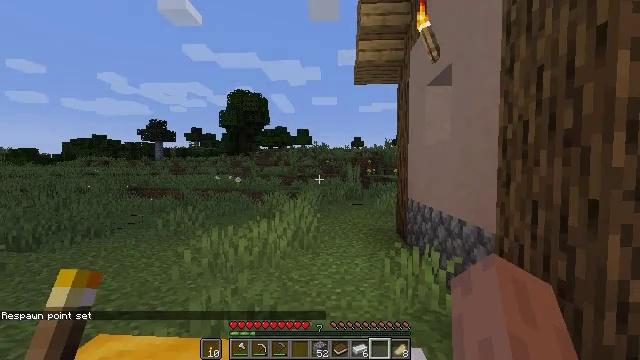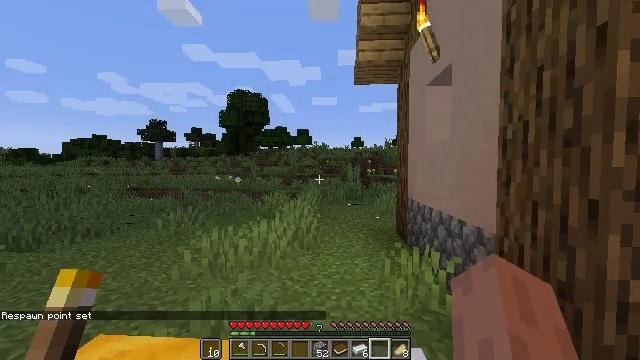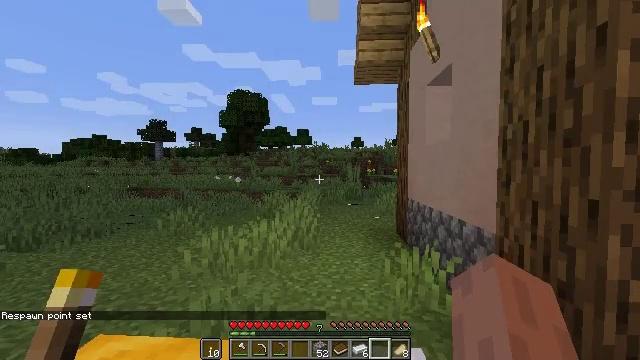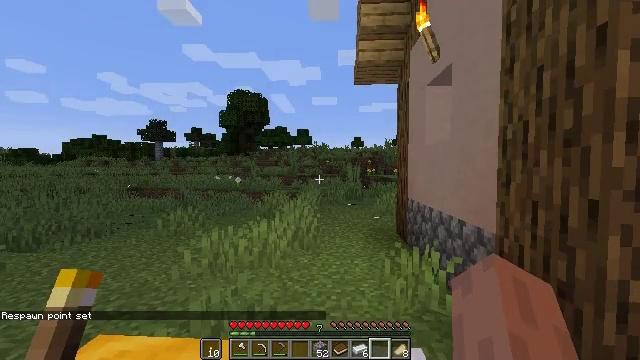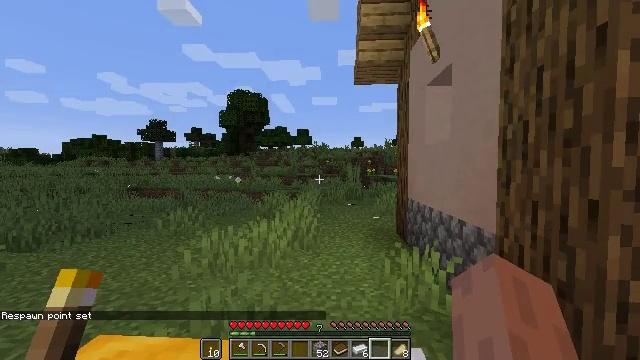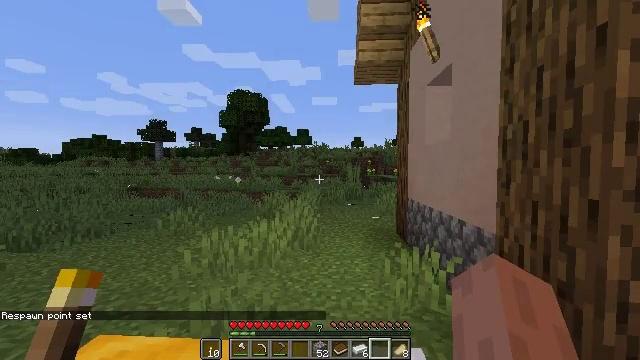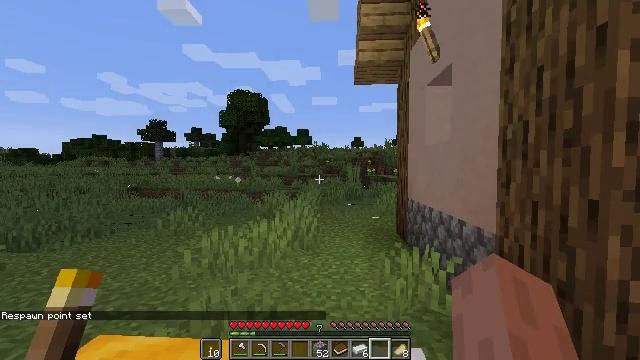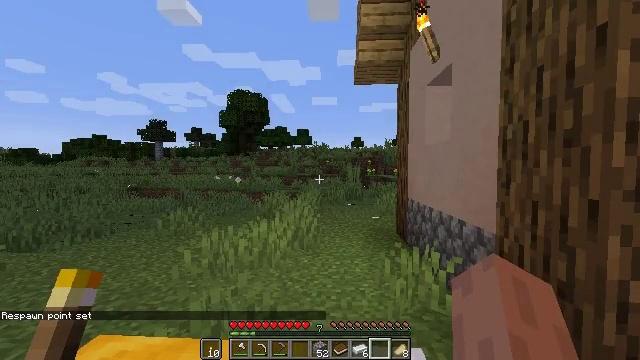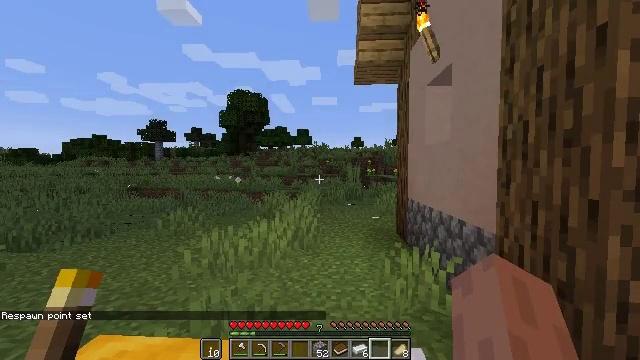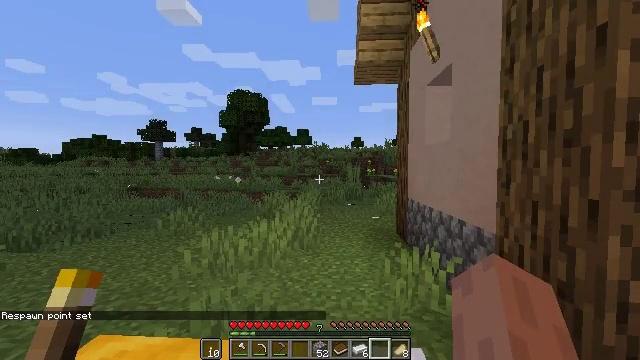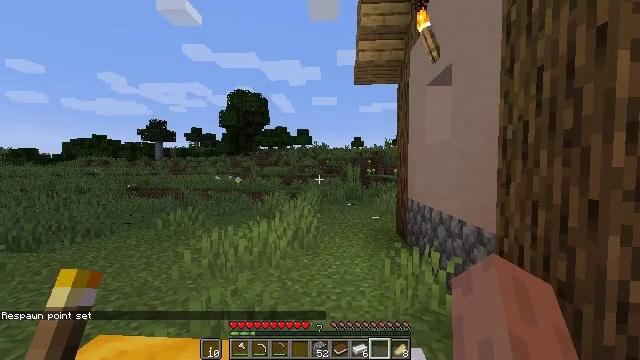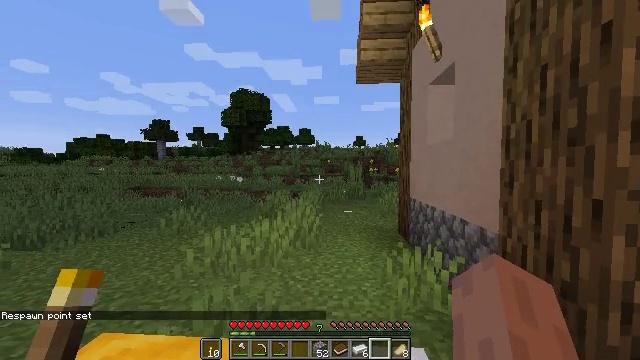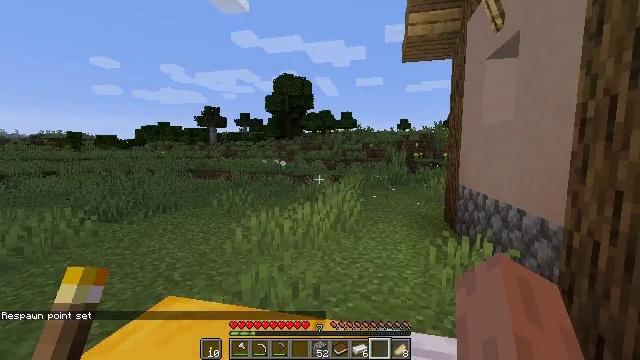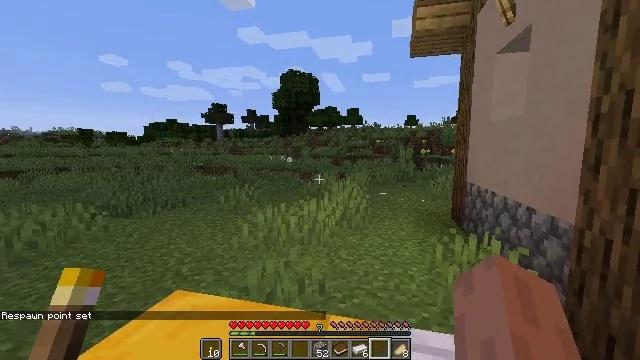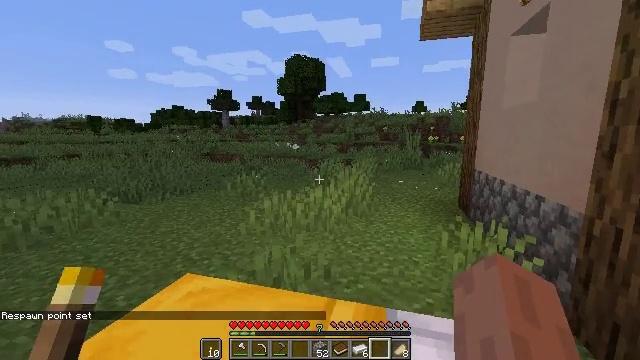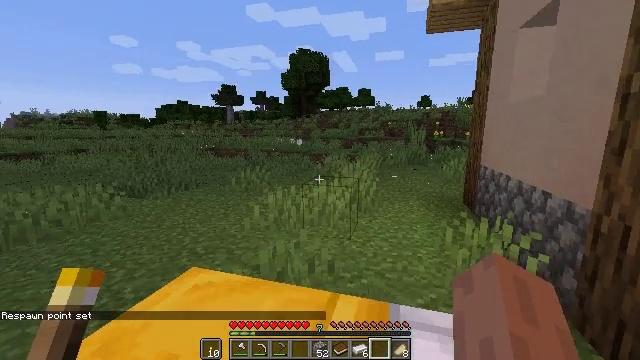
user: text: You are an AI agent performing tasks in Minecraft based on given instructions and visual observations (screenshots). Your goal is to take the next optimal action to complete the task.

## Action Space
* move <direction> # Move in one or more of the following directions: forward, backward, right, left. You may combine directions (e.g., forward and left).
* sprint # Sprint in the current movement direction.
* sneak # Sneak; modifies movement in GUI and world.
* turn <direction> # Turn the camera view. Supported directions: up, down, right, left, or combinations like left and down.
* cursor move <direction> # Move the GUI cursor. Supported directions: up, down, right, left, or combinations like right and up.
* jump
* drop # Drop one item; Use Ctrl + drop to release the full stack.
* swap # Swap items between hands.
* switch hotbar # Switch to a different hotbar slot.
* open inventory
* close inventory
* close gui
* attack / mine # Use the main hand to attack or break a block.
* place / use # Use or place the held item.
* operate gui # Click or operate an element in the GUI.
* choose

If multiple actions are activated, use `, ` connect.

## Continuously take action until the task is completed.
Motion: motion action
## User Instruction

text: Break the yellow bed.
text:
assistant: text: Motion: no_op
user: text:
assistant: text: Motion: no_op
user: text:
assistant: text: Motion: no_op
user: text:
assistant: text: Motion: no_op
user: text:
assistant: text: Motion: no_op
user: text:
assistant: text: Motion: no_op
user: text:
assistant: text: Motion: no_op
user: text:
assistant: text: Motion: no_op
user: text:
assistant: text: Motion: no_op
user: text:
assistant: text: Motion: no_op
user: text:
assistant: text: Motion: no_op
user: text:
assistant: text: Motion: turn left and down
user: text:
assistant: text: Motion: turn left
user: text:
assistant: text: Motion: turn left and down
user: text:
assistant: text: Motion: turn down
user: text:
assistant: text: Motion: turn down, switch to hotbar 1
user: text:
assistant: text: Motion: turn down, switch to hotbar 1
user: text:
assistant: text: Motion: turn down, switch to hotbar 1
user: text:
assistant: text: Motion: turn left and down
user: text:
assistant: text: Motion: turn left and down
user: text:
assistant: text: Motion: attack / mine
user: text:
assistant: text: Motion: attack / mine
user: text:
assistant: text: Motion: attack / mine
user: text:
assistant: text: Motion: attack / mine
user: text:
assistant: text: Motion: attack / mine
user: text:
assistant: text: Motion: attack / mine
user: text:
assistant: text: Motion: attack / mine
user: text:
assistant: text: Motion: attack / mine
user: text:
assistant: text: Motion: attack / mine
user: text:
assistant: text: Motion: attack / mine